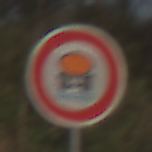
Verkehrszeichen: VerbotFahrzeugeWassergefaehrdenderLadung
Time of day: MorningAfternoon
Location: Outdoor (RoadRail)
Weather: Clear
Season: NotSpecified
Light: Natural